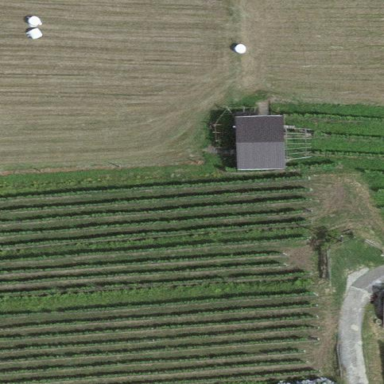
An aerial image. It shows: Vineyard where grapes are grown.